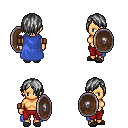
a pixel art fantasy rpg character, female body template, human, tanned skin, blue cape, red pants, gray bangs hairstyle, leather bracers, gray slippers, shield, four views (front, back, left, right), 2x2 character sprite sheet, small pixel art, hard edges, no anti-aliasing